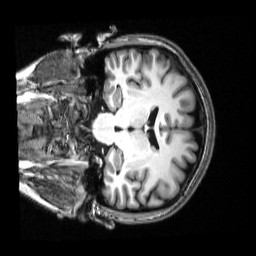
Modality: T1w
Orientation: coronal
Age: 27
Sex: female
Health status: healthy
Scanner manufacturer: siemens
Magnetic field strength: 3 T
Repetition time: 2.53 s
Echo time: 0.00339 s